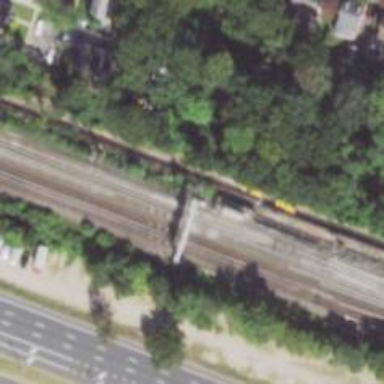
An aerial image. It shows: Electrified rail for trains.